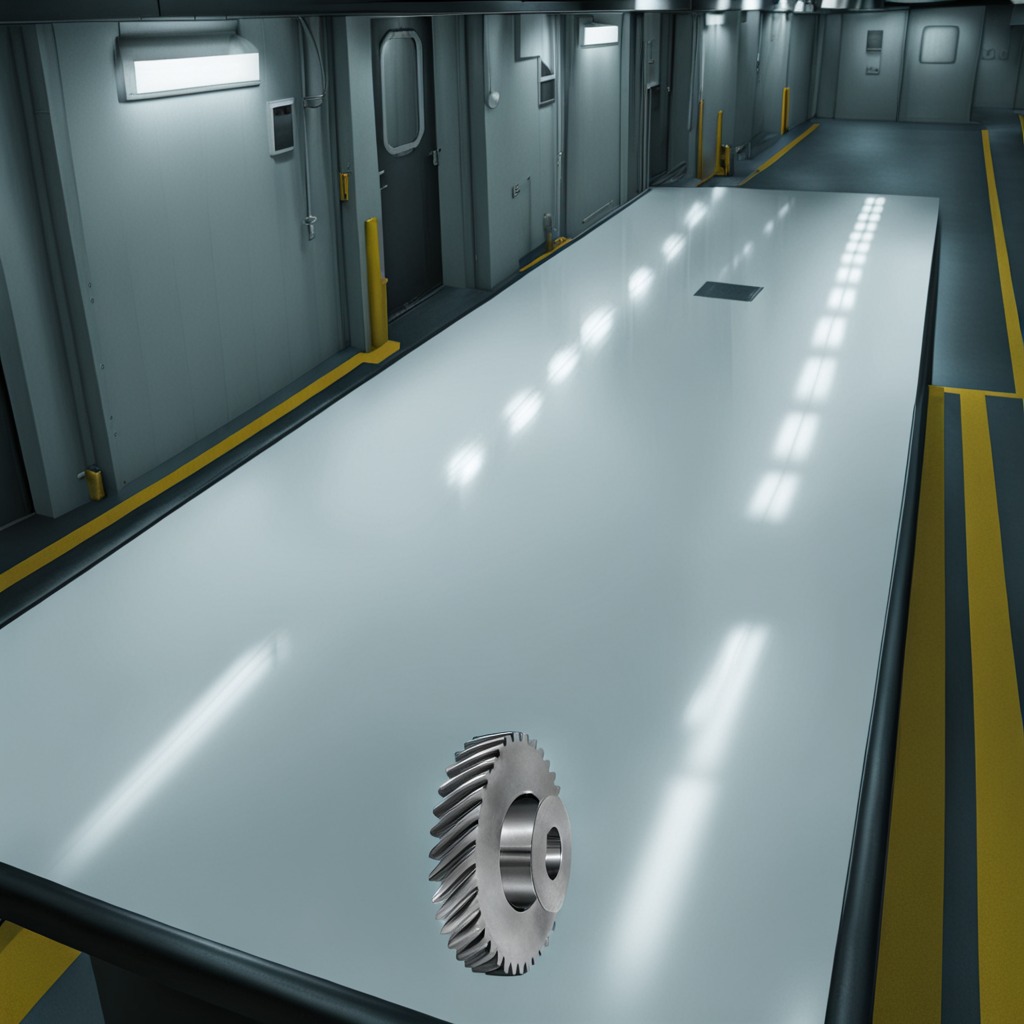
A steel gear with teeth is lying on the table.